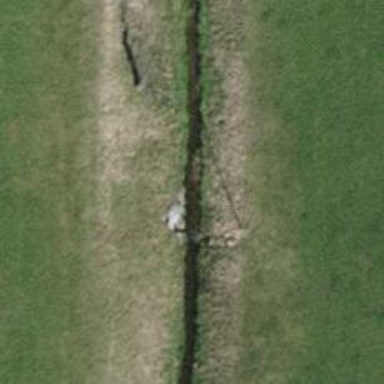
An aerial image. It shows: Culvert tunnel.